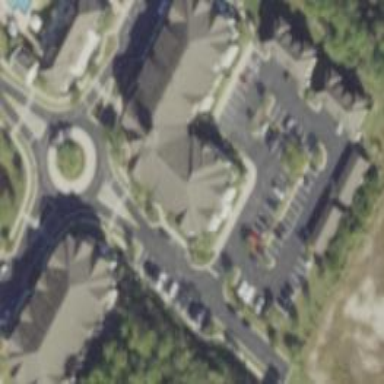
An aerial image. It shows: Building.